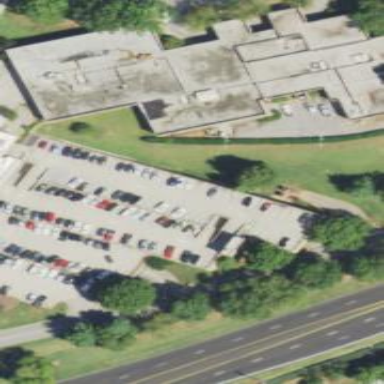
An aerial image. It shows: Multi-storey parking building.